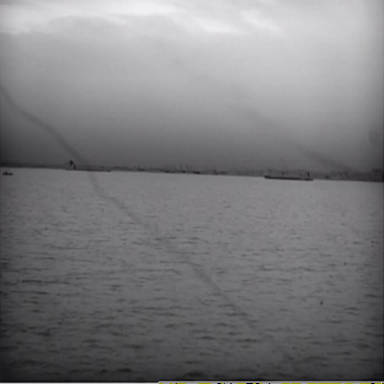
There are two liners in the infrared image.